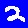
Digit: 2